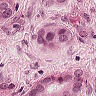
Metastatic tissue present: yes